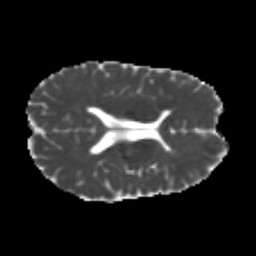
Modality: MD
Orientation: axial
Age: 21
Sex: male
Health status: healthy
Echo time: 0.074 s